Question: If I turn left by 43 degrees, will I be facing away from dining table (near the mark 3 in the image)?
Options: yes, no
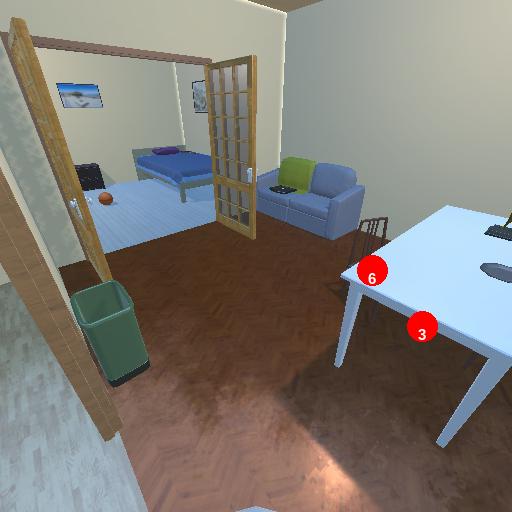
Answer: yes